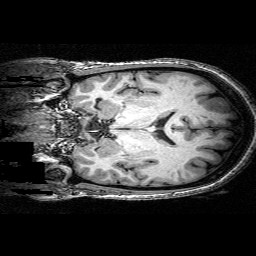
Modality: T1w
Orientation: coronal
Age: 57
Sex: female
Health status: ill
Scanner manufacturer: siemens
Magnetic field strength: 3 T
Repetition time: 0.0025 s
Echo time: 0.00336 s